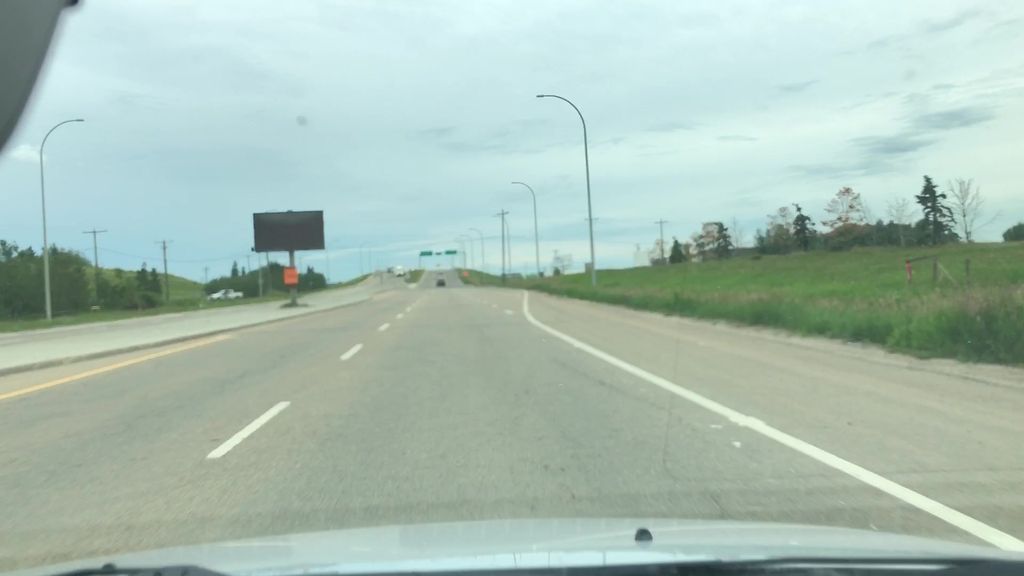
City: edmonton